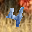
Label: 4